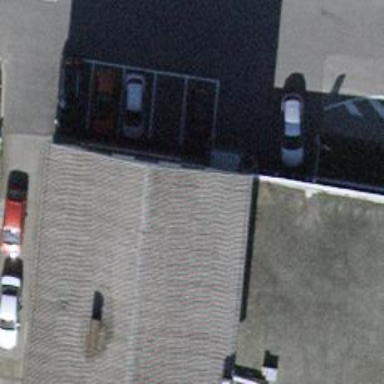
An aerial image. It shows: Restaurant.